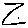
Label: zigzag